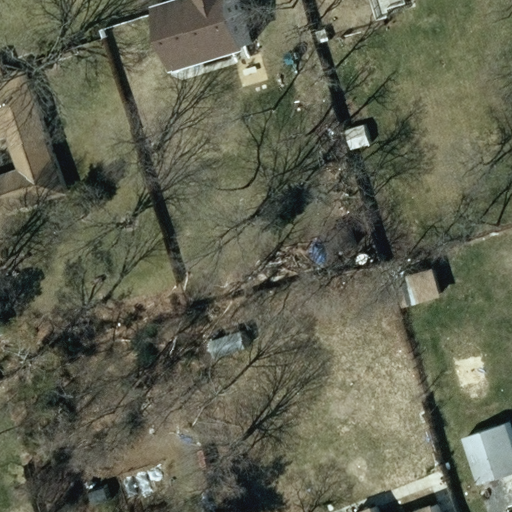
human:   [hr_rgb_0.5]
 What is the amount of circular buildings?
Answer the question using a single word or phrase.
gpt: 0

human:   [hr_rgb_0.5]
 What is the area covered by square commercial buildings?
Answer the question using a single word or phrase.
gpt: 0m2

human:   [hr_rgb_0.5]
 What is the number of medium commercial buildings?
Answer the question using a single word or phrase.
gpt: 0

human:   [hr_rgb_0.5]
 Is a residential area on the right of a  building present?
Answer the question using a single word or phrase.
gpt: no

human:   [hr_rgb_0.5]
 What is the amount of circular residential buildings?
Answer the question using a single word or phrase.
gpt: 0

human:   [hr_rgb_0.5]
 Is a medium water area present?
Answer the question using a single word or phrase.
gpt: no

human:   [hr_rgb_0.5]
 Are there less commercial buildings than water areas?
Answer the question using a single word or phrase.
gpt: no

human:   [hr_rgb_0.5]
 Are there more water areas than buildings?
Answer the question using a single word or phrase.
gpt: no

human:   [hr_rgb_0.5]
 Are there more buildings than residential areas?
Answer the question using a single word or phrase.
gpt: yes

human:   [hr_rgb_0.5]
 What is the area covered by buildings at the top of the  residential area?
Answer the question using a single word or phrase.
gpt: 0m2

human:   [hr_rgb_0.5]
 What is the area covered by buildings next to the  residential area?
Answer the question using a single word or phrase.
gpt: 999m2

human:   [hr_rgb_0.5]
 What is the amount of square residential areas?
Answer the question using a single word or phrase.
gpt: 0

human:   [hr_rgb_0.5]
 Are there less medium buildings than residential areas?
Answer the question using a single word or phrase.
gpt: no

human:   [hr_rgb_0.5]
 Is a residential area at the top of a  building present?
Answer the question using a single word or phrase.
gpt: yes

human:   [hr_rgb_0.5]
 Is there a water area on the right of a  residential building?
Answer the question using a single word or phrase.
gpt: no

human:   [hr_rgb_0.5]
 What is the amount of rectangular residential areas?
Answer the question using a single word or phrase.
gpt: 1

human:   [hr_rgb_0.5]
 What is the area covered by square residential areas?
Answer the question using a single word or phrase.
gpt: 0m2

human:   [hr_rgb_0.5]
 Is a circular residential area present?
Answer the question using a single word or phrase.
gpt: no

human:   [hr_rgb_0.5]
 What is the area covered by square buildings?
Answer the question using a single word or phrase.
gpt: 0m2

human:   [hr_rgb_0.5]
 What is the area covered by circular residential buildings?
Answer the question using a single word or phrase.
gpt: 0m2

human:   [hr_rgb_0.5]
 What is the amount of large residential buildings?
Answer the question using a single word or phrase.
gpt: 0

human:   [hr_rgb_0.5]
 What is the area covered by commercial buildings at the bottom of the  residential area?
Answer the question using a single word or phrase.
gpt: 0m2

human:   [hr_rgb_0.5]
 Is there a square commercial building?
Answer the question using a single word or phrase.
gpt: no

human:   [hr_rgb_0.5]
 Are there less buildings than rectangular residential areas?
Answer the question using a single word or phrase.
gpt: no

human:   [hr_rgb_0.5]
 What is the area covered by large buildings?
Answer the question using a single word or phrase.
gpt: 0m2

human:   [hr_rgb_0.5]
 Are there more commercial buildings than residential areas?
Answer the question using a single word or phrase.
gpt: no

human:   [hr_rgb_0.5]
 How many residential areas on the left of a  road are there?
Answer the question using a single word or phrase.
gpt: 0

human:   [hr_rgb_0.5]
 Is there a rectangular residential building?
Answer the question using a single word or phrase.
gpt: yes

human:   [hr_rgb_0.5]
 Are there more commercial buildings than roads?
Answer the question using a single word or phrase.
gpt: no

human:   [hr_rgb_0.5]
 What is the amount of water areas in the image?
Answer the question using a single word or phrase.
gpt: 0

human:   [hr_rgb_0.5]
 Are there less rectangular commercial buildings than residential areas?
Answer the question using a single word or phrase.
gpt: yes

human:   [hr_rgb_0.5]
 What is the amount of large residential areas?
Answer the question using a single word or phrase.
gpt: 1

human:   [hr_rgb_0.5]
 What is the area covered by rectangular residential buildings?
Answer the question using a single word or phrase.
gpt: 172m2

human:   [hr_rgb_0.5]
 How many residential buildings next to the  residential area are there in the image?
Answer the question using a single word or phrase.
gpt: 5

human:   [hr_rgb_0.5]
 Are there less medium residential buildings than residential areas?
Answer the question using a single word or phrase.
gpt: no

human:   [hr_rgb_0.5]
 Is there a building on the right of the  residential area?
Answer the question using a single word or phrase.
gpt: yes